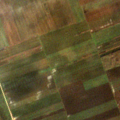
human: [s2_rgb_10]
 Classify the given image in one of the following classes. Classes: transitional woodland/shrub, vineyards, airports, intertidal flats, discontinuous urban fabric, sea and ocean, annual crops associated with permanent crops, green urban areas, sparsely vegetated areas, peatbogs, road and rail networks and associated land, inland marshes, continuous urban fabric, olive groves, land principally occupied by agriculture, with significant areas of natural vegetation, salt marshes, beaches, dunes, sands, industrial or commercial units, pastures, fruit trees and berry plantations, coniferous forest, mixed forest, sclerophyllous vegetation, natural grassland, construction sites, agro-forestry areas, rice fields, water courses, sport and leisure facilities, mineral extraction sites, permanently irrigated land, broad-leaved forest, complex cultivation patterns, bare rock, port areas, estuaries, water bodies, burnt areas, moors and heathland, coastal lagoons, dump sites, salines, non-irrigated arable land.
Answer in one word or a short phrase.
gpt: non-irrigated arable land